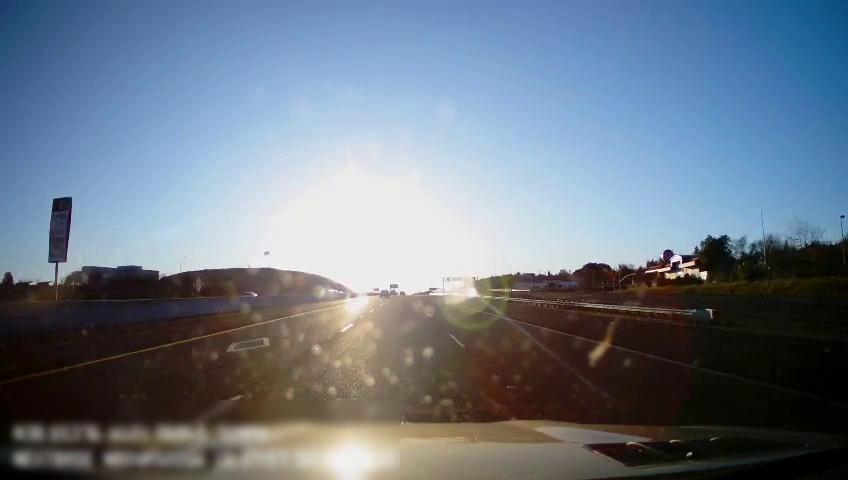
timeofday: Day
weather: Sunny
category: Drivable Space
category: Vehicles | Car
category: Vehicles | Car
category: Lanes | Current Lane
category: Lanes | Current Lane
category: Lanes | Alternate Lane
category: Lanes | Alternate Lane